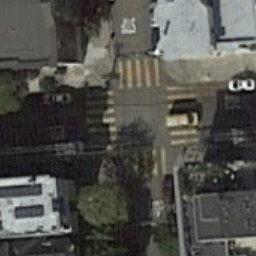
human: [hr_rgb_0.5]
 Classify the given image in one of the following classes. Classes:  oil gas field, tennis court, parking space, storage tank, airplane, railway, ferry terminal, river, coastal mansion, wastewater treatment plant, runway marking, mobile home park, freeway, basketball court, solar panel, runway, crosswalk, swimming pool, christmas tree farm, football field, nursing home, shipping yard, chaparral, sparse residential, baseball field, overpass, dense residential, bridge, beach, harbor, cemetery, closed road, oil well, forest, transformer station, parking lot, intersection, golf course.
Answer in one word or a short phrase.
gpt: crosswalk